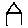
Label: house